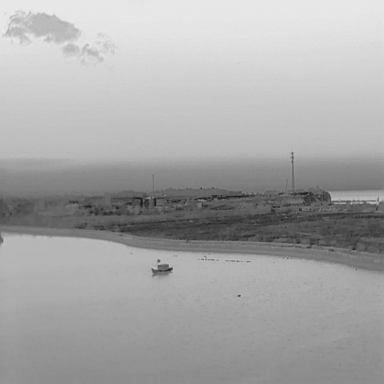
There is a bulk_carrier in the infrared image.